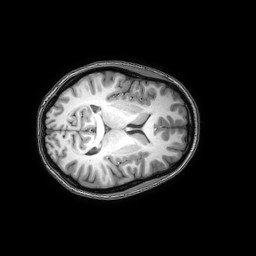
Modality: T1w
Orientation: axial
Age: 19
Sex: female
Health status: healthy
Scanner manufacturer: philips
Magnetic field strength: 3 T
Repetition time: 0.0079 s
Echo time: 0.0035 s